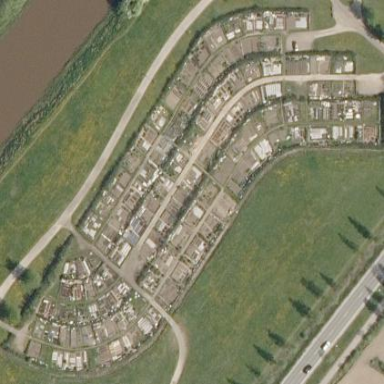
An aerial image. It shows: Allotments area.